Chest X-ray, PA view. Patient: 61 years old, sex F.
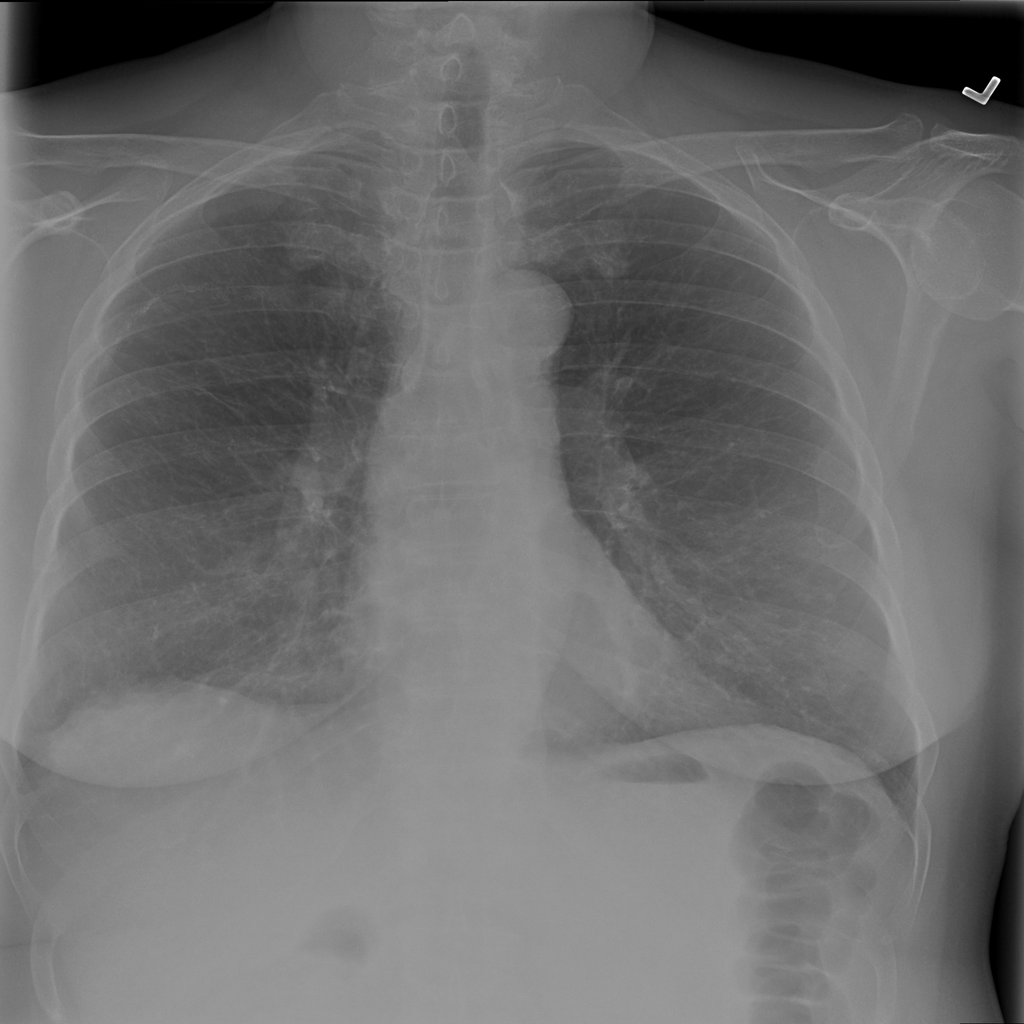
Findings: No Finding